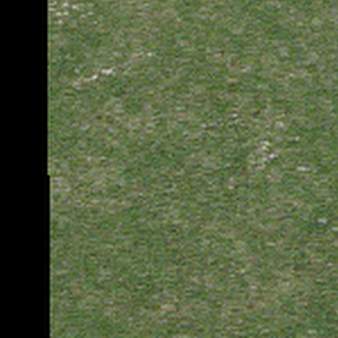
Label: other